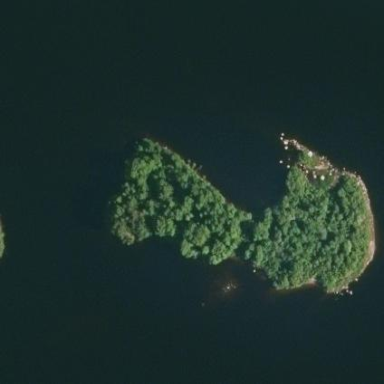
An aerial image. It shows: Islet surrounded by forest.